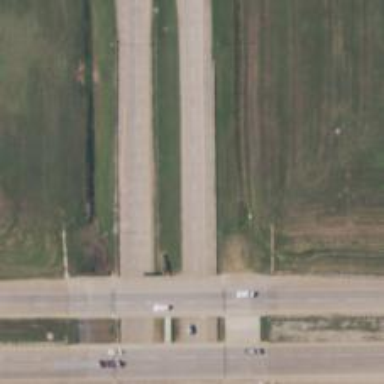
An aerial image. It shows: Trunk highway with expressway features.